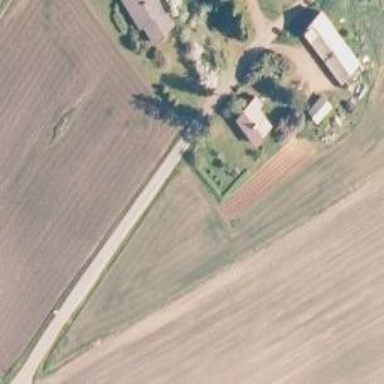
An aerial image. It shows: Farmyard area.